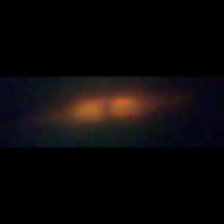
Taxon: Pennate
Group: Diatoms